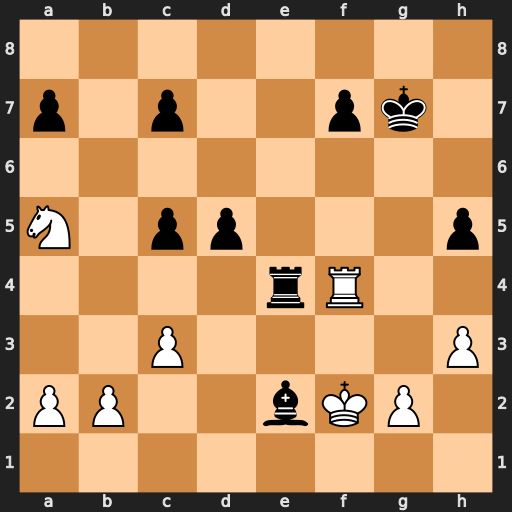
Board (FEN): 8/p1p2pk1/8/N1pp3p/4rR2/2P4P/PP2bKP1/8
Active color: w
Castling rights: -
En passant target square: -
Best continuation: Rxe4 dxe4 Kxe2